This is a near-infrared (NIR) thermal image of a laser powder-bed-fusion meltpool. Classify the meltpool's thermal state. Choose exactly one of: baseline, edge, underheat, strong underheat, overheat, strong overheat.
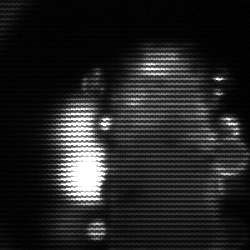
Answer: strong underheat